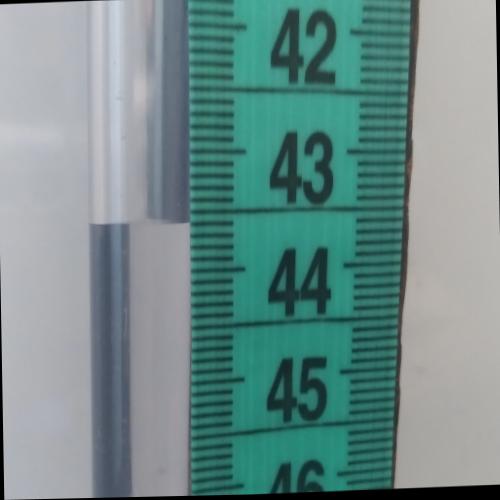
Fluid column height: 43.6 cm